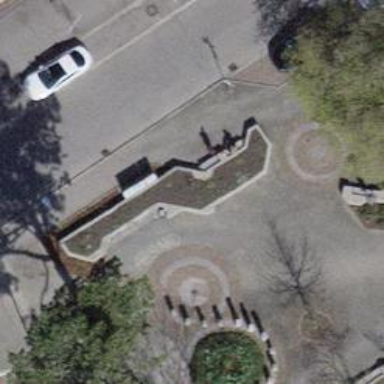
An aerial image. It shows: Brown bench.